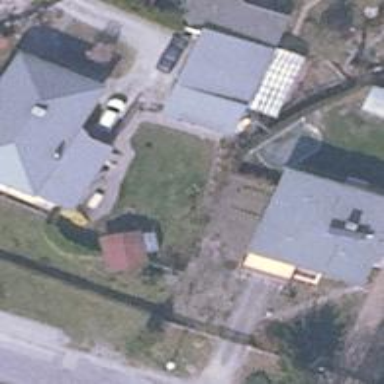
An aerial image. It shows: Simple and straightforward house.